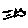
Label: fish